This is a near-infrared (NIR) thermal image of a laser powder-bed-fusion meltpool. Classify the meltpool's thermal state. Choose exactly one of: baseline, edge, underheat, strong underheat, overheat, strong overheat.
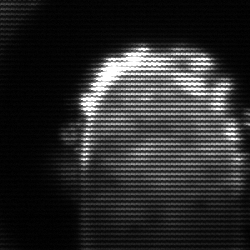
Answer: baseline